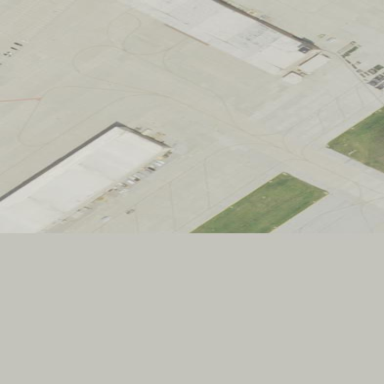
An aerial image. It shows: Apron at the airport.